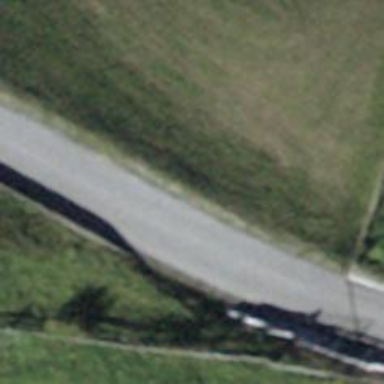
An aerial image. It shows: Lift gate barrier.